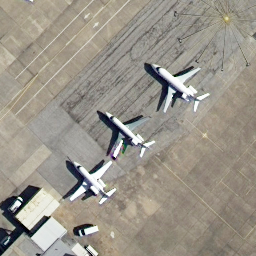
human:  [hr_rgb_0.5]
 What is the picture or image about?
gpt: airplane